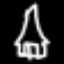
Label: The Eiffel Tower